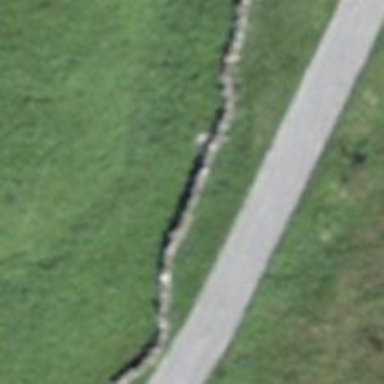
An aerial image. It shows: Wall barrier.